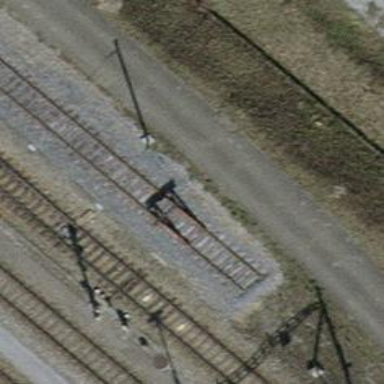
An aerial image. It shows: Railway yard used for servicing trains.